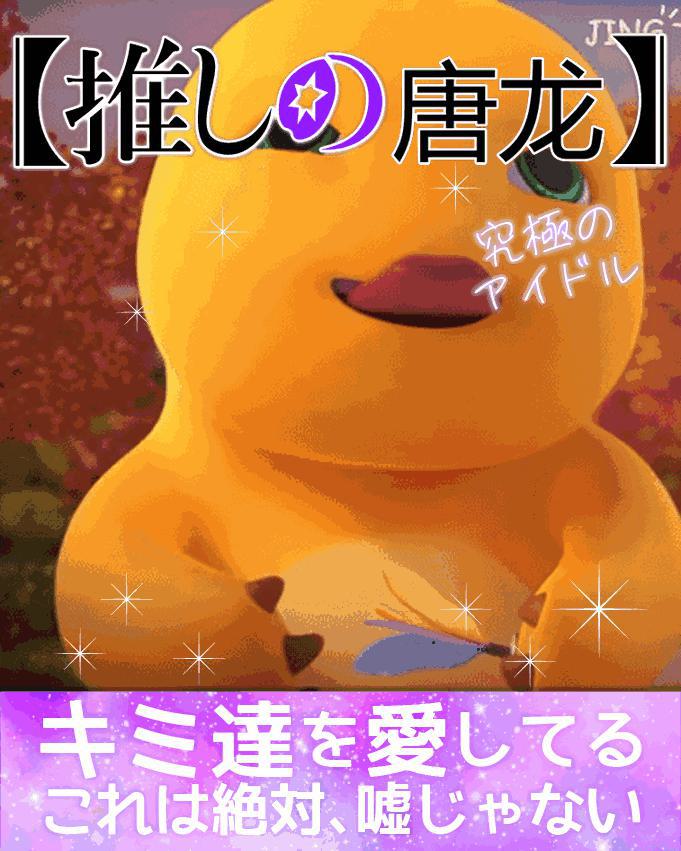
Label: nailong